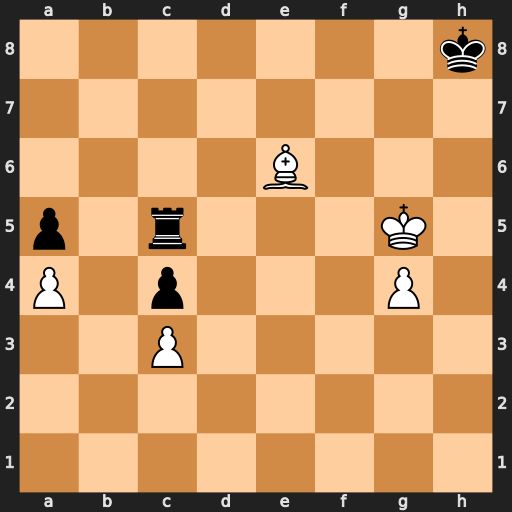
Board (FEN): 7k/8/4B3/p1r3K1/P1p3P1/2P5/8/8
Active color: w
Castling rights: -
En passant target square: -
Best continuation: Kf6 Rc7 g5 Rg7 Bf7 Kh7 g6+